Interaction volume radius: 10 \u00c5
Interaction volume height: 15 \u00c5
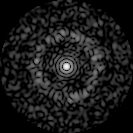
Disorder parameter: 0.8423